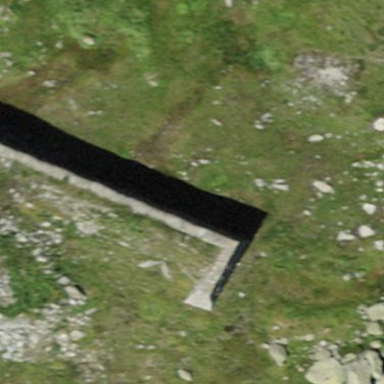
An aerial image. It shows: Wall barrier.